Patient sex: F
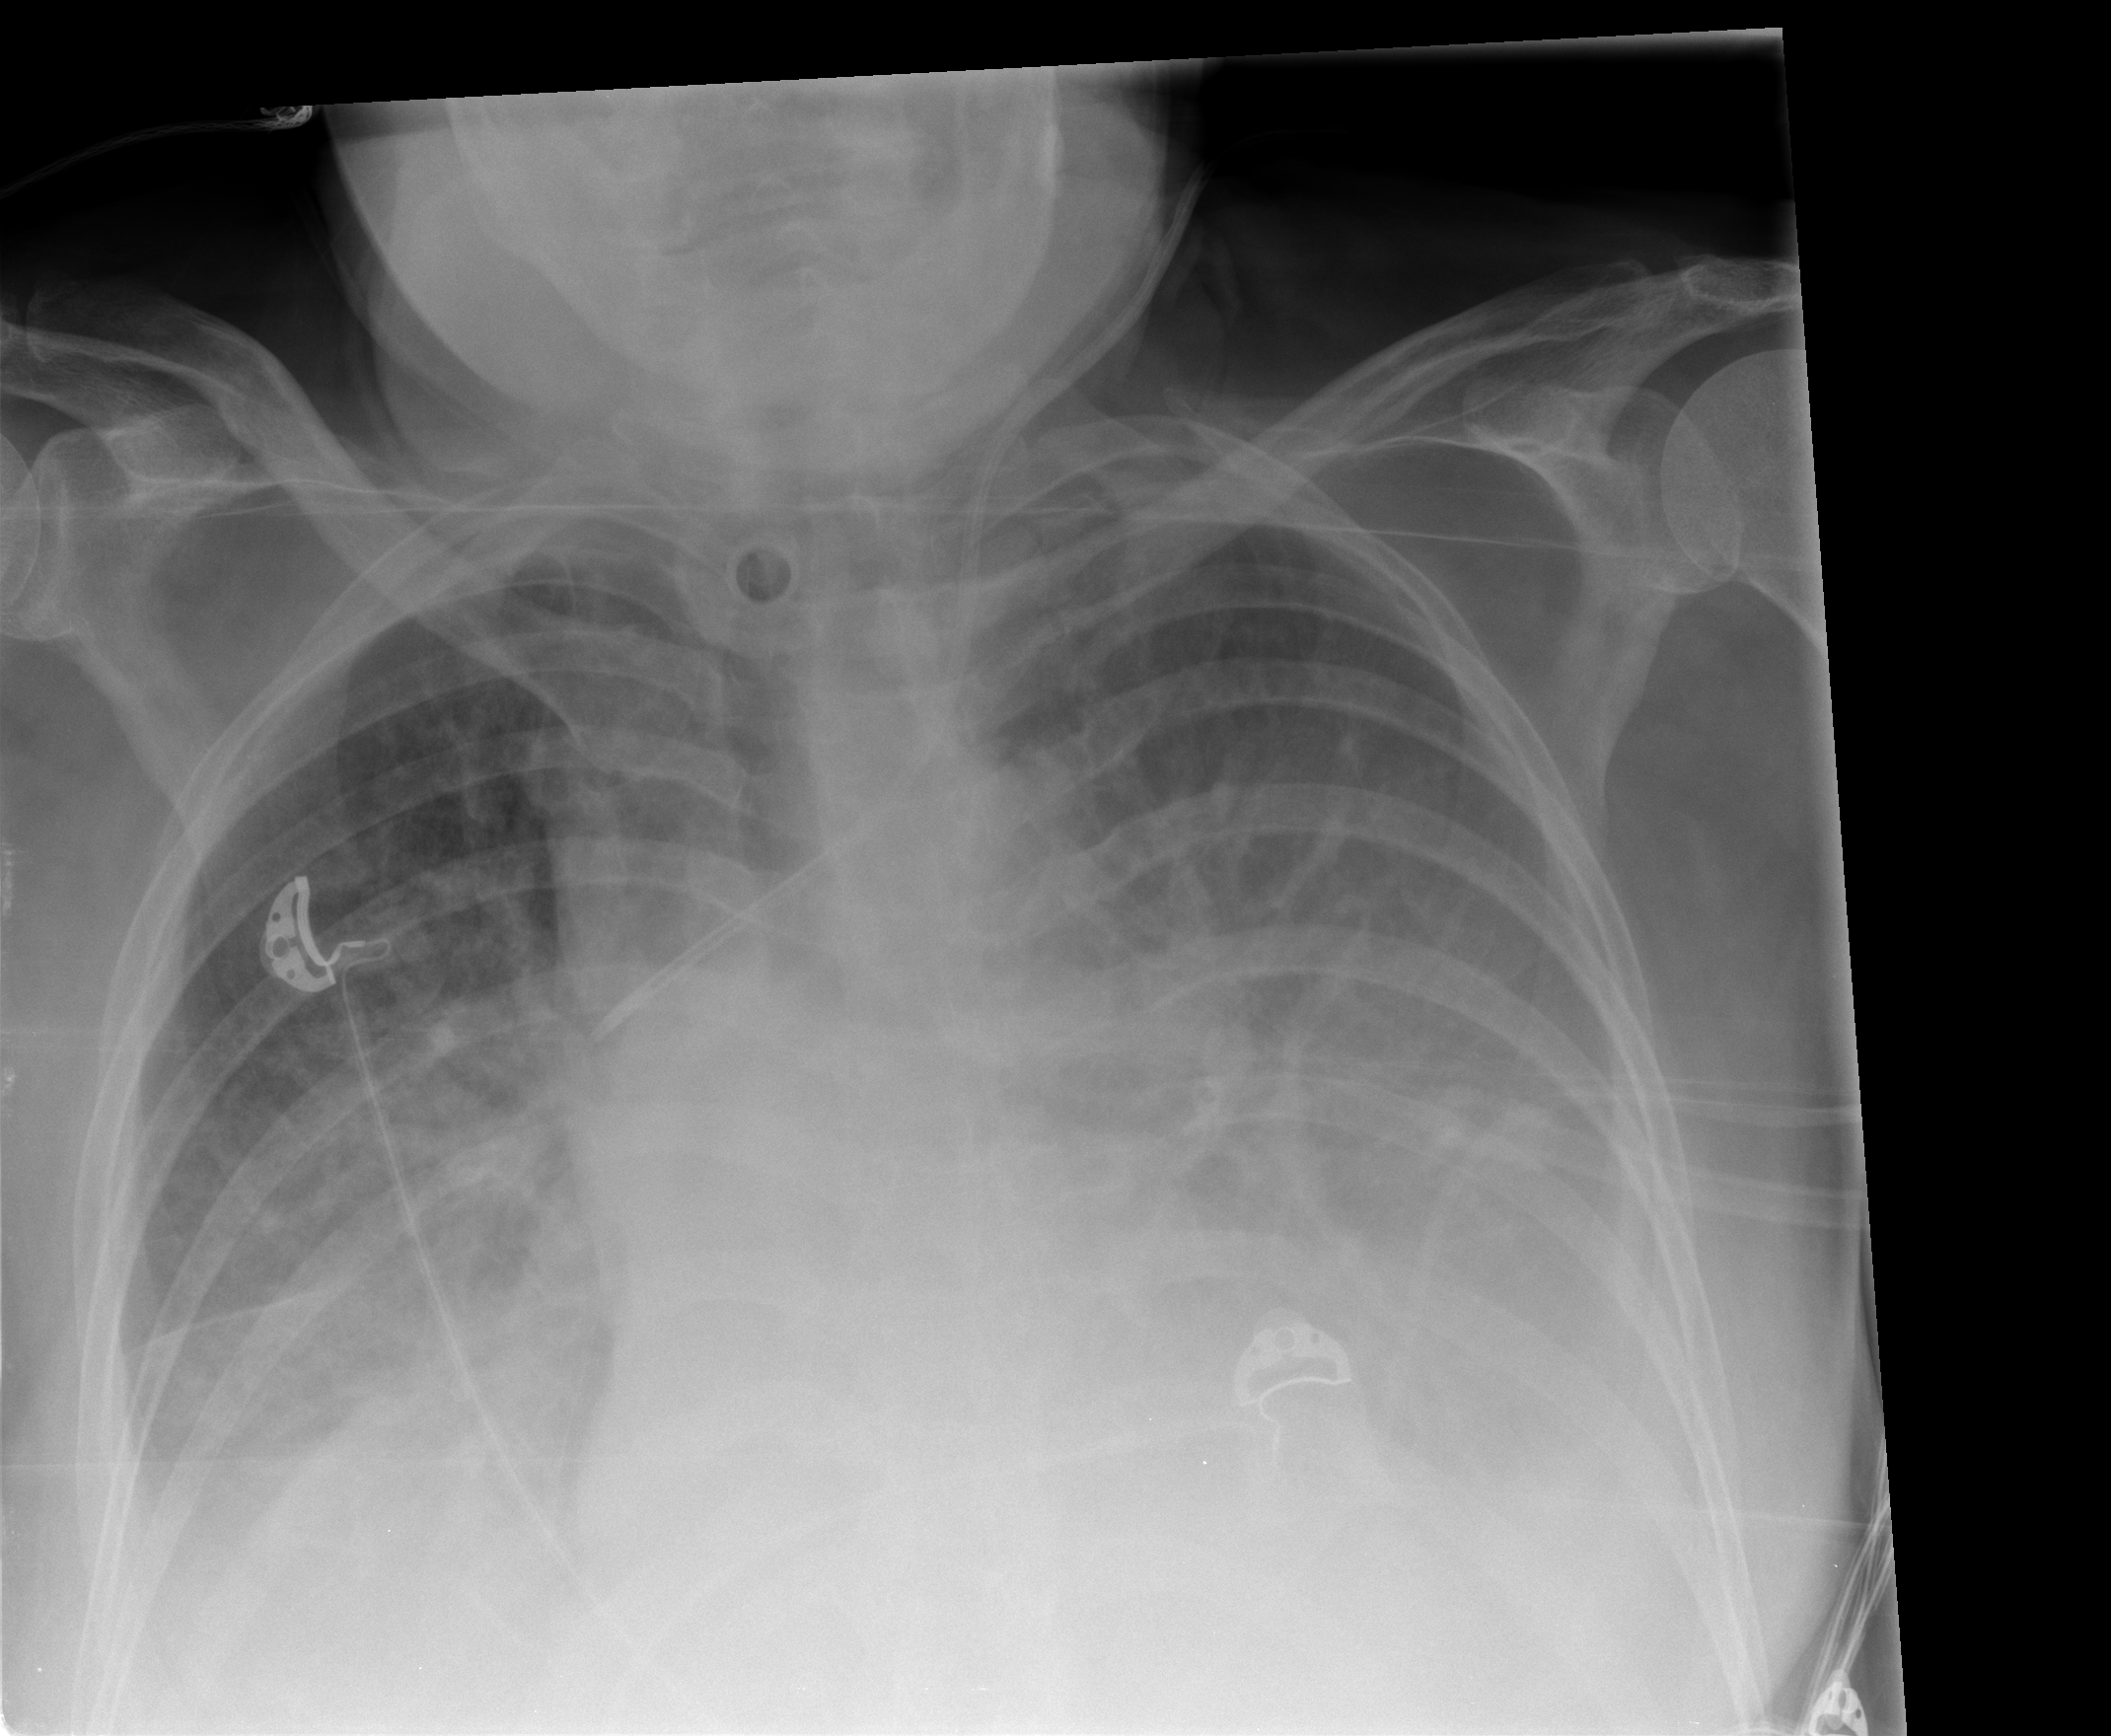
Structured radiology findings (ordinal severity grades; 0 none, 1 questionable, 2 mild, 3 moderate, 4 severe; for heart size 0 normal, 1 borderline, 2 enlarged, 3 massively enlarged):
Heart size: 0
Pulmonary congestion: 2
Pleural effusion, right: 3
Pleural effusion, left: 3
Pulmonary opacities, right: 0
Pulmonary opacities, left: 0
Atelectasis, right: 3
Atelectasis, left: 3